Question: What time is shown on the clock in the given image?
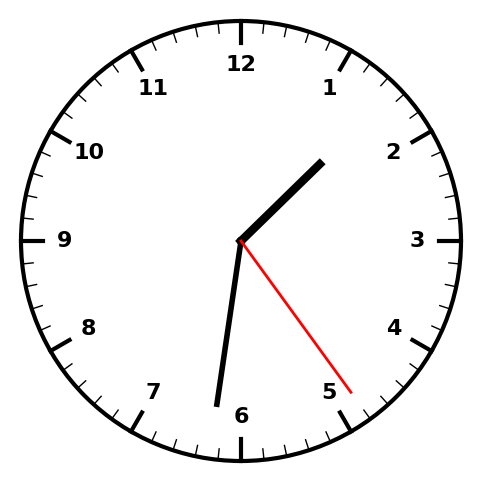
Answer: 01:31:24